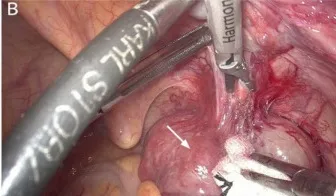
Surgical procedure. (B, C) The adhesion between the small bowel tumor(white arrow) and the pelvic cavity was loosened.
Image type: medical_photograph (other_medical_photograph)